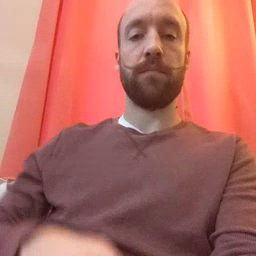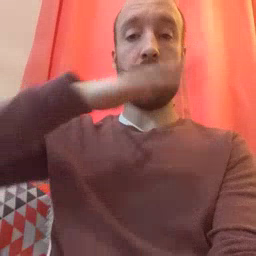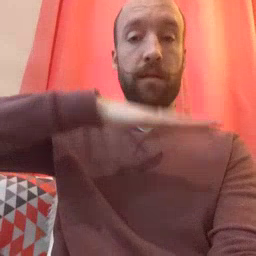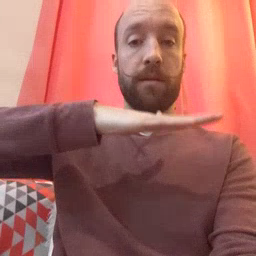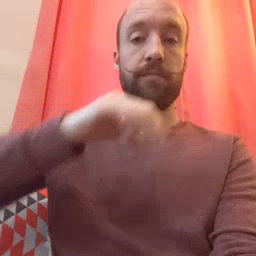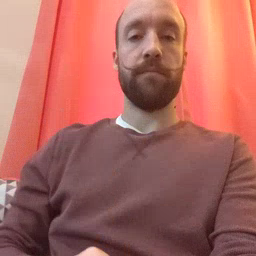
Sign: table